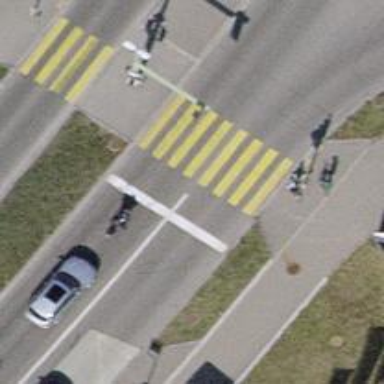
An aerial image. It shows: Road with traffic signals.